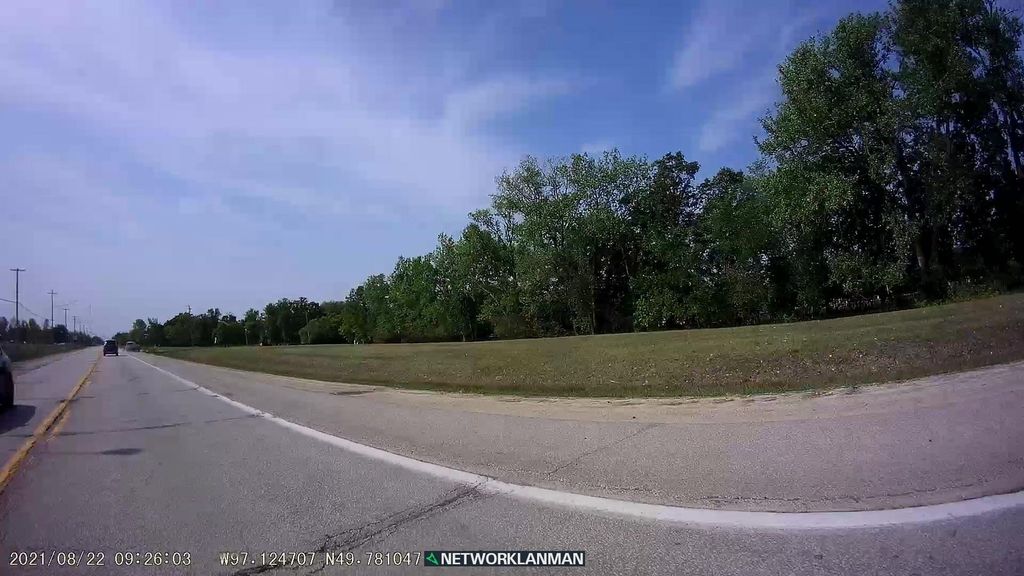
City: winnipeg